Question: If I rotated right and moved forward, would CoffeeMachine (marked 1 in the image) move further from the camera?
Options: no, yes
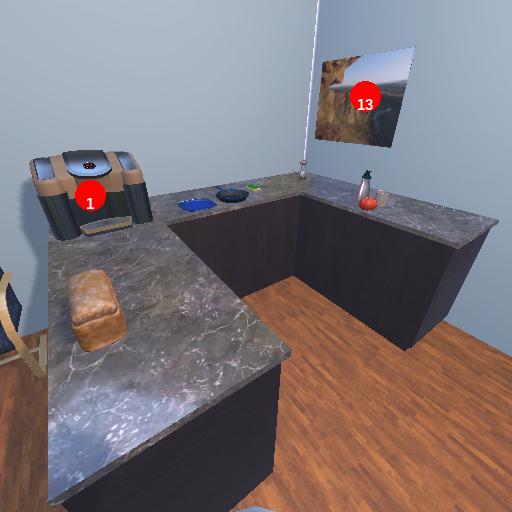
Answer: no